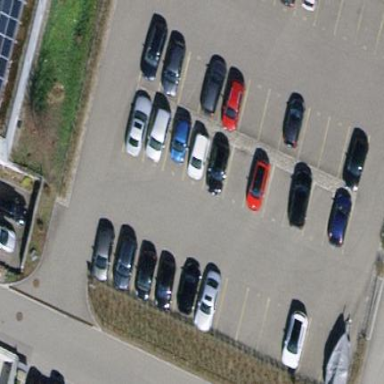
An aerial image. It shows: Paved parking area.